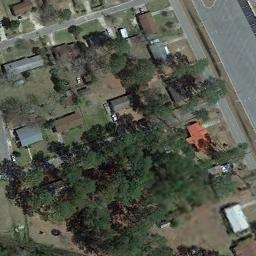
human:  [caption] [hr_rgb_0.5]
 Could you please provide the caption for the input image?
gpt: Many trees are in medium residential area .

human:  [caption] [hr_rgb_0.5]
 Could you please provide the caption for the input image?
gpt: There is a road next to a medium-sized residential area .

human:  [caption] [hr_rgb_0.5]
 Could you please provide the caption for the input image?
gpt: The medium residential is on the grass next to some trees and road .

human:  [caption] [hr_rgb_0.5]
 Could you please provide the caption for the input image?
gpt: The medium residential area has some neatly arranged houses and a forest is also in the medium residential area .

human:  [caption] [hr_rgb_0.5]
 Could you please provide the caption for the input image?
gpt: There are some green trees and buildings on the medium residential area .